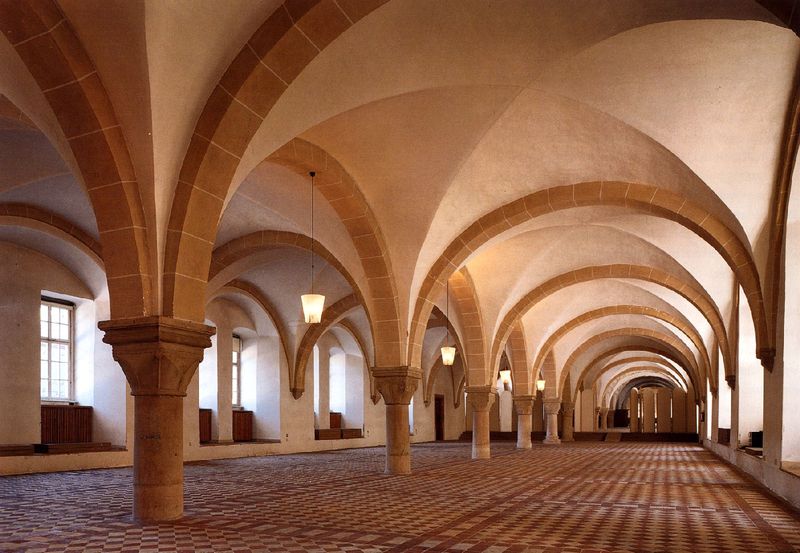
Titel: St. Maria in Eberbach im Taunus, ehemaliges Zisterzienserkloster
Standort: Eberbach (EU - D - H - Taunus)
Schlagwörter: schatten, braun, fenster, lampe, lampen, licht, pfeiler, säule, säulen, tür, beige, muster, wand, kirche, boden, decke, gotik, schiff, bogen, saal, treppe, halle, gang, kloster, religion, fliesen, mosaik, bänke, kapitell, mittelschiff, seitenschiff, mittelalter, rundbögen, romanik, rampe, fließen, gothik, joch, bodenmuster, gewälbe, kreuzgerippe, gnag